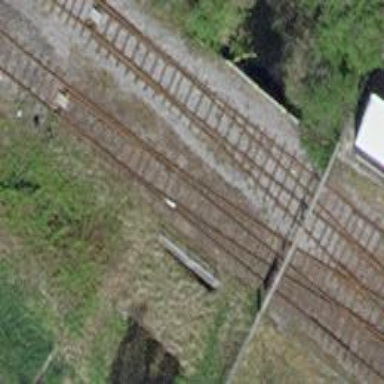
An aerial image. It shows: Railway switch.